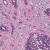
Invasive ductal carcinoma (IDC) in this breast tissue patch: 1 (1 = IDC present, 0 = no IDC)